Question: Is it possible to draw a text or image on , in the following listbox, it contains several files which has the same file extension(file type, in this case it's .abc), so I want to draw the file extension as water mark,

any suggestions or guidance would be much appreciated & for your time..:)
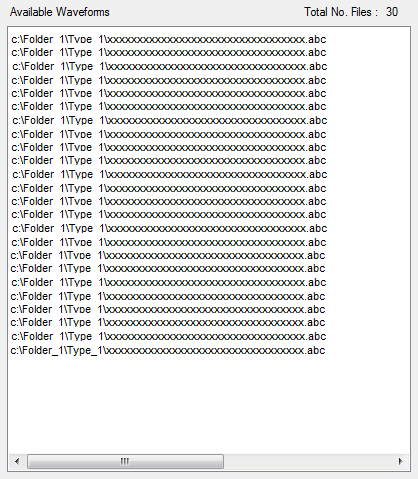
Answer: This example should do exactly what you are looking for:
'''
public Form1()
{
InitializeComponent();
// Example Item
listBox1.Items.Add("c:\Folder1\example1.abc");
listBox1.Items.Add("c:\Folder1\example2.abc");
listBox1.Items.Add("c:\Folder1\example3.abc");
listBox1.Items.Add("c:\Folder1\example4.abc");
listBox1.Items.Add("c:\Folder1\example5.abc");
listBox1.Items.Add("c:\Folder1\example6.abc");
// Without this listBox1.DrawItem won't fire
listBox1.DrawMode = DrawMode.OwnerDrawVariable;
// Subscribe event
listBox1.DrawItem += listBox1_DrawItem;
}
private void listBox1_DrawItem(object sender, DrawItemEventArgs e)
{
// Make sure listbox contains items
if (listBox1.Items.Count == 0)
return;
// In this example ext will be ".abc"
string ext = Path.GetExtension(listBox1.Items[0].ToString());
// Draw items
e.DrawBackground();
e.DrawFocusRectangle();
e.Graphics.DrawString(listBox1.Items[e.Index].ToString(), e.Font, SystemBrushes.WindowText, e.Bounds.Location);
// Transparence
// 255 = Full Visible
// 0 = Invisible
Color clr = Color.FromArgb(20, Color.Red);
// Modify the position, font and Brush to your need
e.Graphics.DrawString(ext, SystemFonts.DefaultFont, new SolidBrush(clr), new PointF(200F, 200F));
}
'''